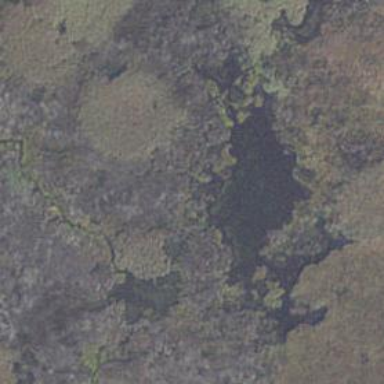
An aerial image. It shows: Pond with natural water.